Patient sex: M
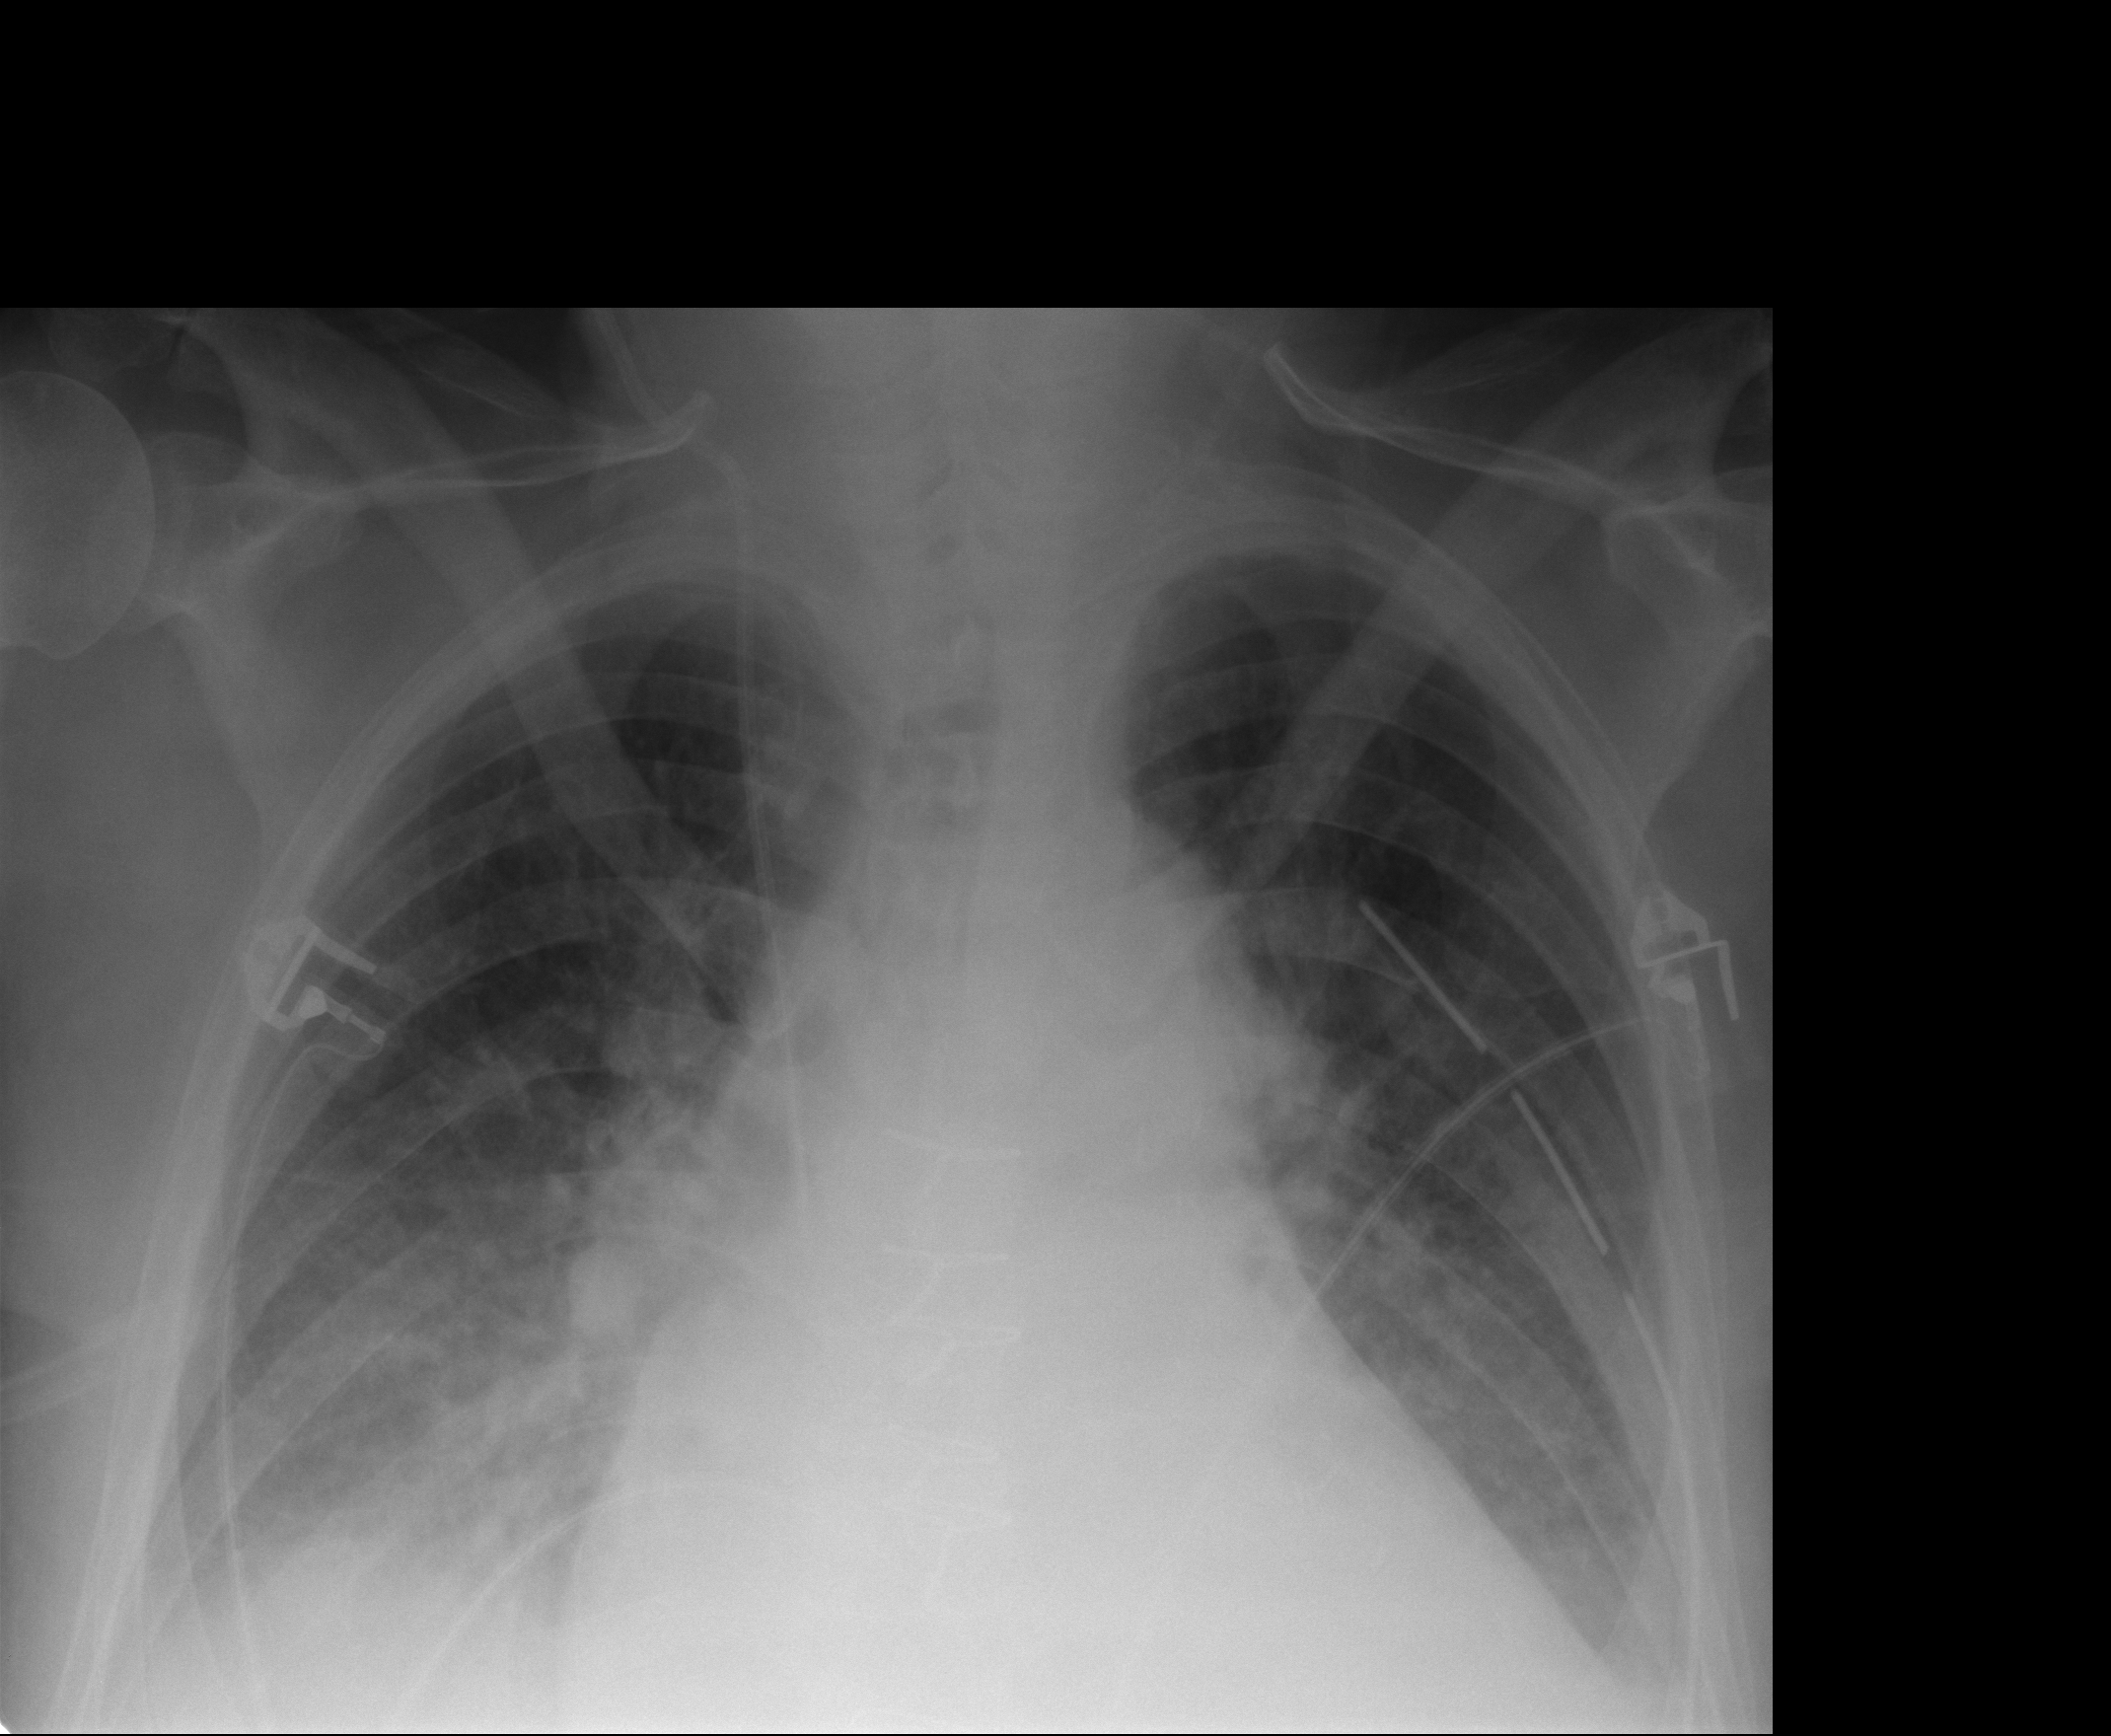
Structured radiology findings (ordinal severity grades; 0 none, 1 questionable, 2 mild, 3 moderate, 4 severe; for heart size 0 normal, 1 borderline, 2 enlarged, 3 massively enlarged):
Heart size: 1
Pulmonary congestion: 2
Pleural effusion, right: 1
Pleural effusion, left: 1
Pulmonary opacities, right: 2
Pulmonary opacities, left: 1
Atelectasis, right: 3
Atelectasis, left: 2